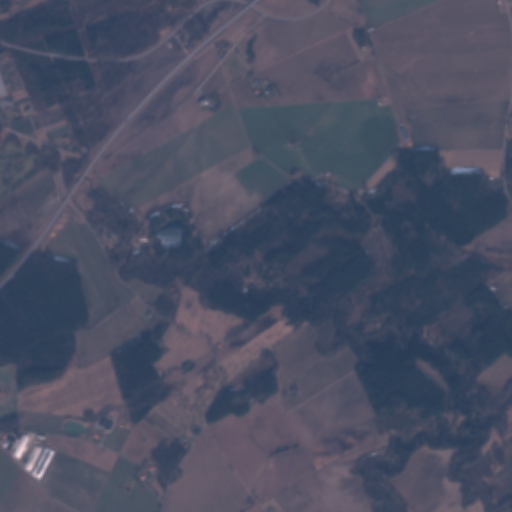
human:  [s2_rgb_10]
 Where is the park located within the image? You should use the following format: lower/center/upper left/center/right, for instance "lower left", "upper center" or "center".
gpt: The park is located in the upper left of the image.
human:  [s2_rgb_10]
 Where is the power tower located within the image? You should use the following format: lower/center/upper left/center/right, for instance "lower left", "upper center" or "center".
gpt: The power tower is located in the upper left of the image.
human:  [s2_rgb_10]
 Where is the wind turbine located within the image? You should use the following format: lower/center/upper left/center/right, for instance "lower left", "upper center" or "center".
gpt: The wind turbine is located in the upper right of the image.
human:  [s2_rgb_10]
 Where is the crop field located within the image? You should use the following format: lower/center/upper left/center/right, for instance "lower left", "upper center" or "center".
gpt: There is no crop field in the image.